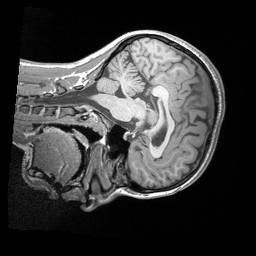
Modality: T1w
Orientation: sagittal
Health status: healthy